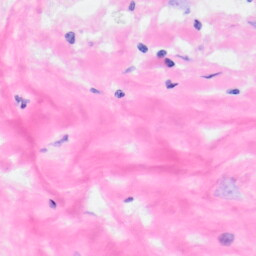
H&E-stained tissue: Kidney